Question: I may not be able to come back to this question immediately, but I thought I'd jot it down now that I've encountered it:
First of, I'm not sure what the proper way to call this is; I've tried "descend" and "resolve" in the title, but I'd like to know if there is a more proper term. In essence, what I'd like is to obtain something like shown on this image I got from <URL>:

Here is a more concrete example - consider the following small and non-working (), but compilable ALSA code:
'''
// atest.c
#include <alsa/asoundlib.h>
static snd_pcm_t *playbck_pcm_handle;
static char wrsrcbuf[256] = {[0 ... 255] = 5}; // initialization gcc specific
static snd_pcm_uframes_t period_frames = 32;
static int ret;
int main() {
ret = snd_pcm_writei(playbck_pcm_handle, wrsrcbuf, period_frames);
return 0;
}
'''
I can build this with:
'''
gcc -Wall -g atest.c -lasound -o atest
'''
... and then, I can observe assembly with 'objdump':
'''
$ objdump -d -M intel -S atest
...
int main() {
...
ret = snd_pcm_writei(playbck_pcm_handle, wrsrcbuf, period_frames);
804842d: 8b 15 40 a1 04 08 mov edx,DWORD PTR ds:0x804a140
...
<PHONE>: e8 0c ff ff ff call <PHONE> <snd_pcm_writei@plt>
...
return 0;
<PHONE>: b8 00 00 00 00 mov eax,0x0
}
...
'''
... and this tells me only that a subroutine '<snd_pcm_writei@plt>' will be called - but it doesn't tell me in, say, which library object file (sidenote: given compilation passed, would that mean that 'gcc' would know about the location of the library as an object file on the current system?)
Then, I can in principle run the program (though not this one), and by using the built-in Linux tracing ('ftrace') functionality in '/sys/kernel/debug/tracing/trace', obtain a run-time kernel log. Due to the preemptive nature and scheduling of the kernel, one cannot really count on any constancy in order of execution, but in principle, we could get something like this ():
'''
sys_ioctl() {
...
do_vfs_ioctl() {
snd_pcm_playback_ioctl() {
snd_pcm_playback_ioctl1() {
_cond_resched();
copy_from_user() {
...
}
snd_pcm_lib_write() {
snd_pcm_lib_write1() {
_raw_read_lock_irq();
_raw_spin_lock();
snd_pcm_update_hw_ptr() {
snd_pcm_update_hw_ptr0() {
azx_pcm_pointer() {
...
'''
So, this tells me that in response to the 'snd_pcm_writei' command - ultimately 'sys_ioctl' -> 'snd_pcm_playback_ioctl' -> 'snd_pcm_lib_write' will be called, which would be ALSA functions built into the kernel; however, also functions like 'azx_pcm_pointer()' will be called, which are part of a device driver ('azx_pcm_pointer''hda-intel').
So my question is - is there an application that could output the function "descent" tree of a program from userspace to kernel space - either at compile-time (which would be 'gcc' itself, but with some special switches if they exist for that purpose), or post-compile (like when using 'objdump', which is however not "runtime", as the analyzed program itself is not running)? E.g. for this example, I'd hope for an output like:
'''
int main() { # atest
...
ret = snd_pcm_writei(playbck_pcm_handle, wrsrcbuf, period_frames); # atest
...
<snd_pcm_writei@plt> # libasound.so ??
...
sys_ioctl() { # ???.(k)o?
...
snd_pcm_playback_ioctl() { # ???.(k)o?
...
azx_pcm_pointer() { # /lib/modules/.../sound/pci/hda/snd-hda-intel.ko
...
...
'''
I understand that the code could take a number of code paths - so hopefully this tool would be able to resolve them all - or allow for setting of variables, to limit the number of code paths; but in general, the output would be a tree (which could then be visualized with, say, 'graphviz').
I also understand that resolving drivers may not be possible without going into runtime (since a device - and its driver - could be specified at runtime by, say, command line arguments of the user-space program); but I'd hope at least for a notification telling me something like "Here an unspecified driver function would be called".
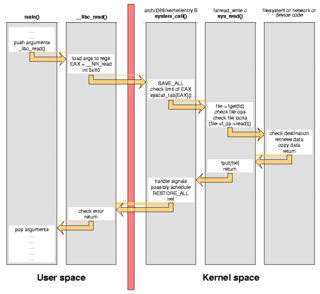
Answer: > sidenote: given compilation passed, would that mean that gcc would know about the location of the library as an object file on the current system?
Yes, this is exactly why you have to specify -lasound. This function was found by linker. If for some reasons libasound don't have it - you'll get linking error.
> So my question is - is there an application that could output the function "descent" tree of a program from userspace to kernel space
None of i've heard of. It is surely possible, but transition between user and kernel spaces are far from mere function call. In fact, userspace library using syscall() function, which sets appropriate system call number and parameters to registers and issuing special CPU interrupt, which kernel catches and then executes - so neither gcc nor any object code parsing tools can trace this transition. My best guess is dumping both user and kernel spaces and connecting this logs afterwards, but it would be tricky.
Why do you want this, by the way?